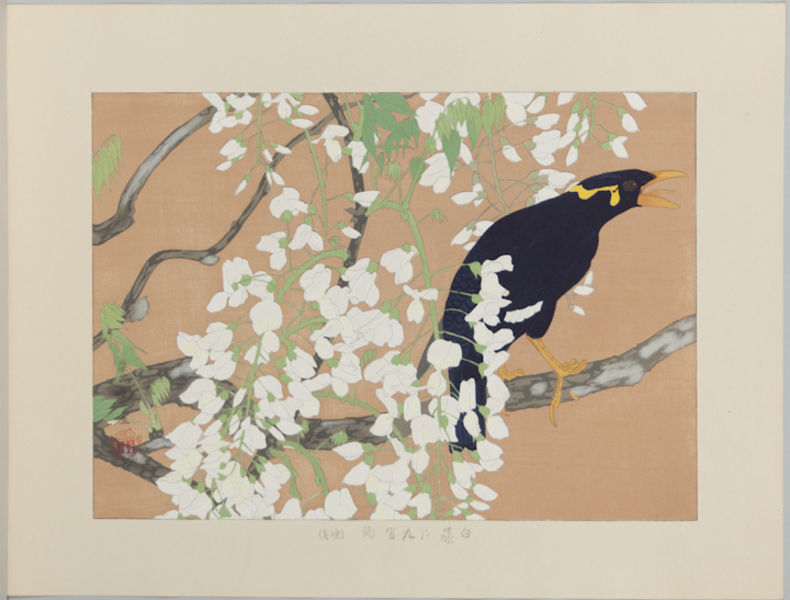
Titel: Raven Among Flowering Alders
Standort: Amherst (Massachusetts, USA)
Institution: Mead Art Museum, Amherst College
Schlagwörter: white, black, green, nose, painting, yellow, flowers, pink, print, flower, tree, background, head, orange, eyes, feet, mouth, bird, wings, leaves, foot, peak, eye, legs, birch, branches, claws, colour, beak, branch, wing, leg, car, singing, perched, tongue, cherry blossom, branche, twig, sing, twigs, perch, caw, cawing, calling, bird call, calling out, foraging bird, crying out loud, calling out loud, white flowers, mirch, birch-tree, foots